Interaction volume radius: 5 \u00c5
Interaction volume height: 30 \u00c5
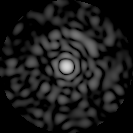
Disorder parameter: 0.8083